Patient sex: F
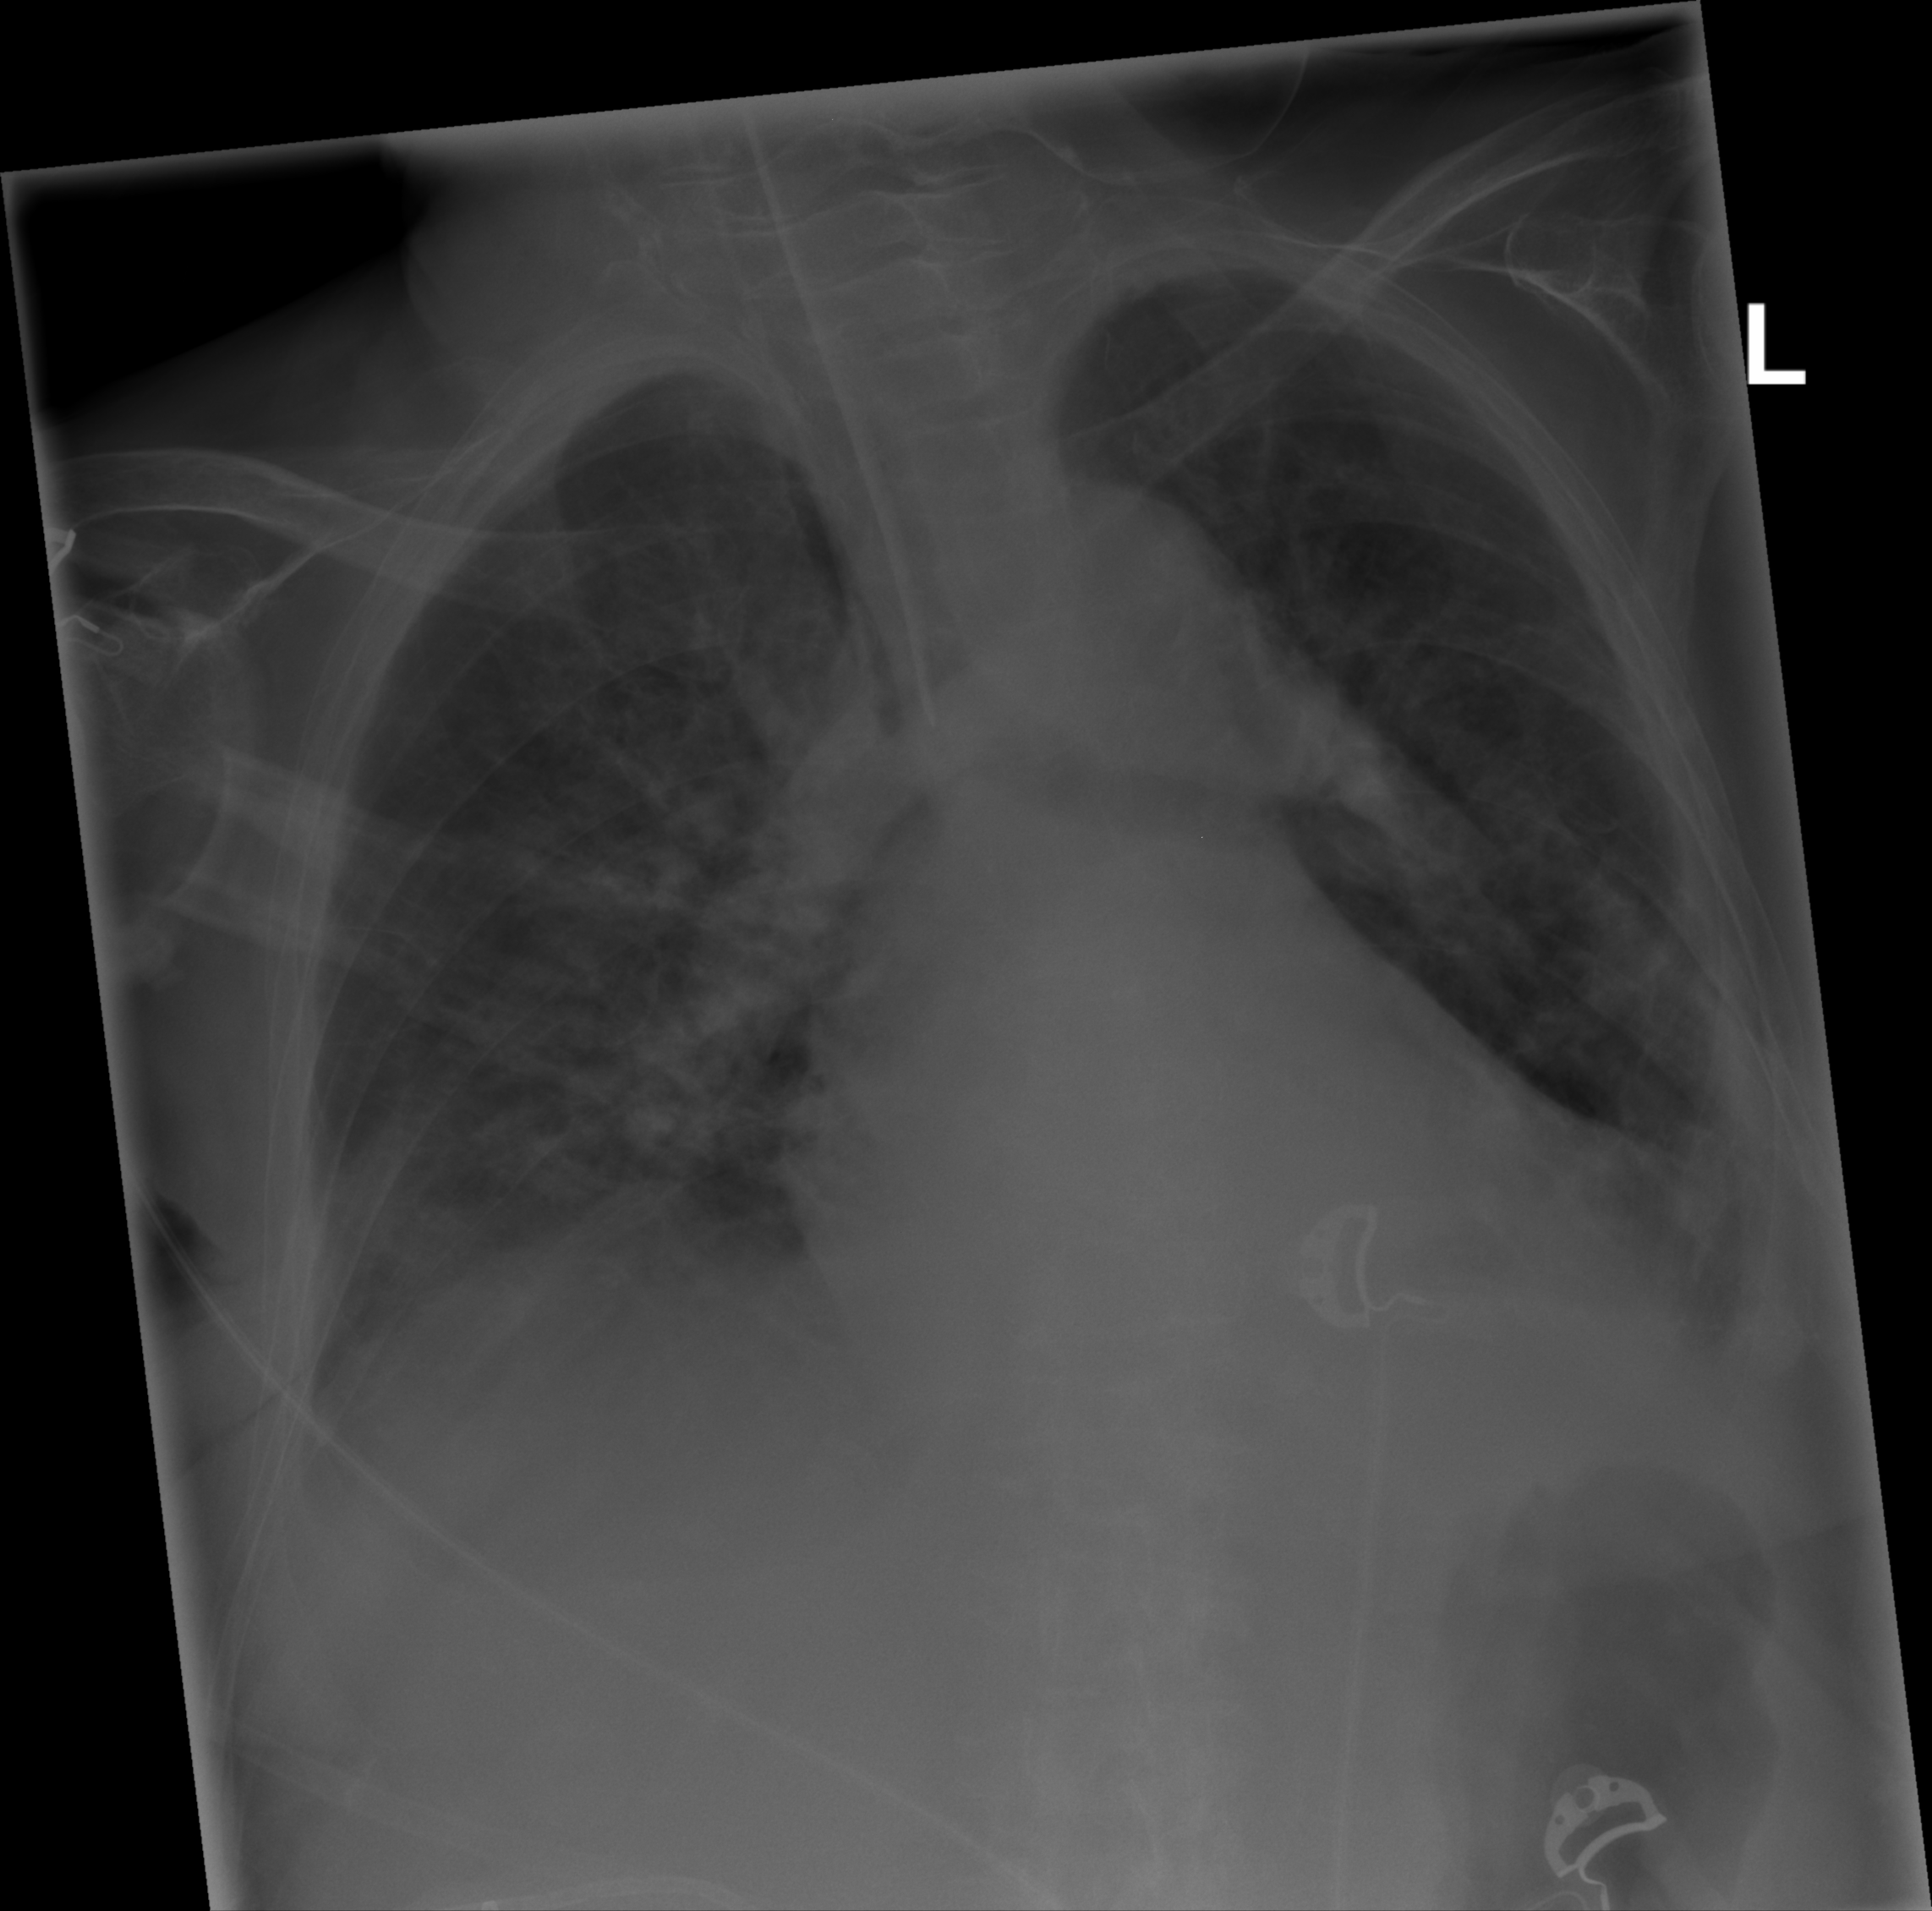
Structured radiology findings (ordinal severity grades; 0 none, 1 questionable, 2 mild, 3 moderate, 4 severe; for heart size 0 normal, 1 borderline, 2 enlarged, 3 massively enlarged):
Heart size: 0
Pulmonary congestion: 2
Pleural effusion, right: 2
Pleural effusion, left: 2
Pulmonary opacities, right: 0
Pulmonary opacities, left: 0
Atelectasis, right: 2
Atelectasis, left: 2